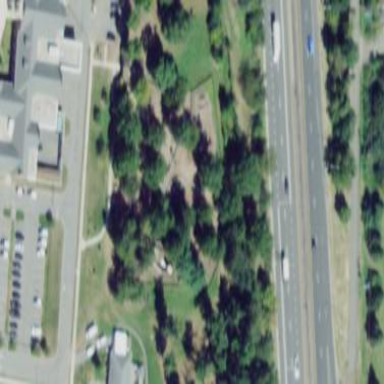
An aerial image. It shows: Playground area for leisure activities on the land.